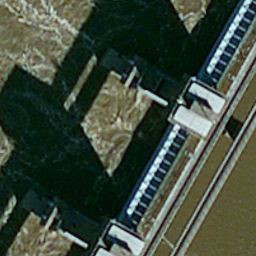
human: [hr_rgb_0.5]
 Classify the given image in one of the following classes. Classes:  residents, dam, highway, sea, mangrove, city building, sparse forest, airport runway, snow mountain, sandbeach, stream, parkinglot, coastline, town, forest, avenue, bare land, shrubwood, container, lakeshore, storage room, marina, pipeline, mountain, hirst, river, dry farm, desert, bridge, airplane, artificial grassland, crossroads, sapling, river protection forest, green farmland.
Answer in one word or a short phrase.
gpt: dam